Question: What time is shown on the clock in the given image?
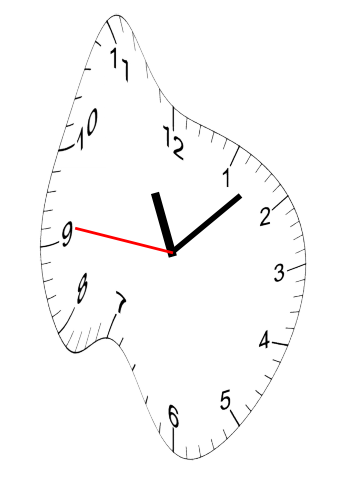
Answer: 11:07:46